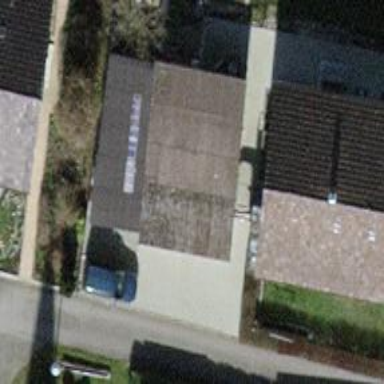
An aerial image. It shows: Garage building.